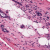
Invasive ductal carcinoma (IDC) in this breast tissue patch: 0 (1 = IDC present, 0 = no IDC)